Interaction volume radius: 5 \u00c5
Interaction volume height: 50 \u00c5
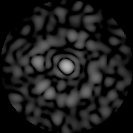
Disorder parameter: 0.823